Interaction volume radius: 10 \u00c5
Interaction volume height: 25 \u00c5
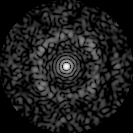
Disorder parameter: 0.7607